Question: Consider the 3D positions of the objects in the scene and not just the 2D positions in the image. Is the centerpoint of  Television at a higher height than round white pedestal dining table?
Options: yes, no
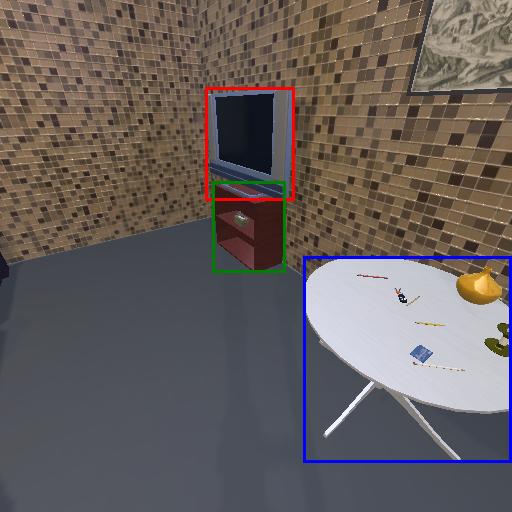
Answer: yes